Field crop: tomato
Growth stage: 2
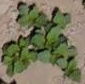
Species: solanum